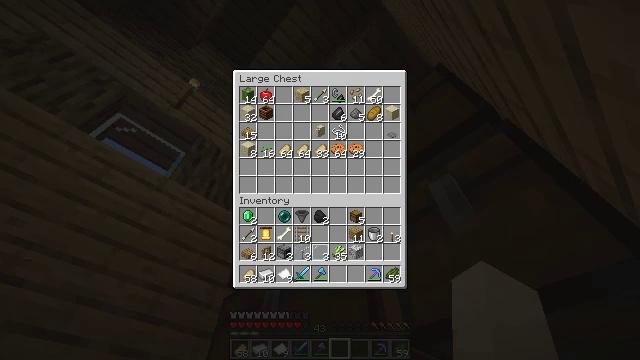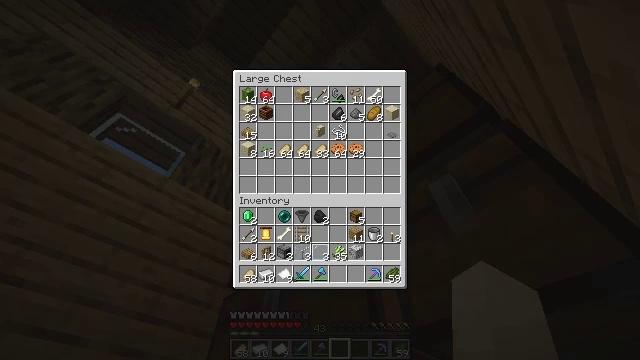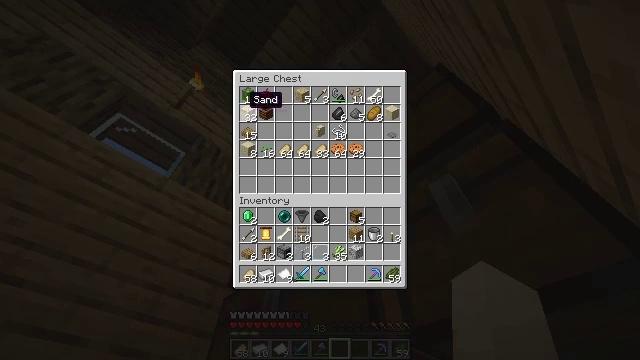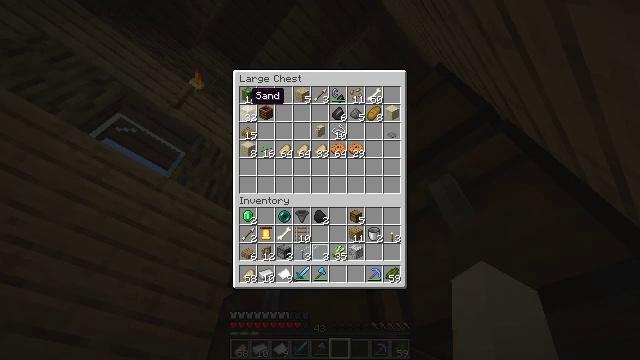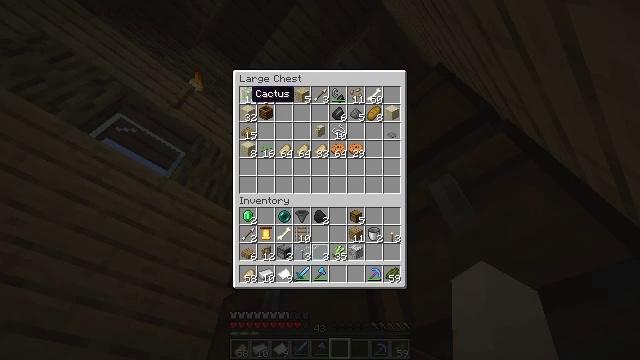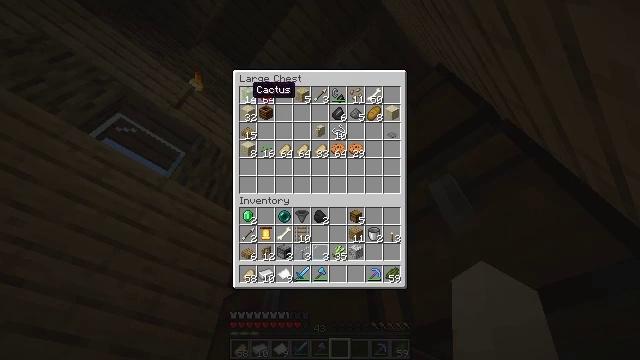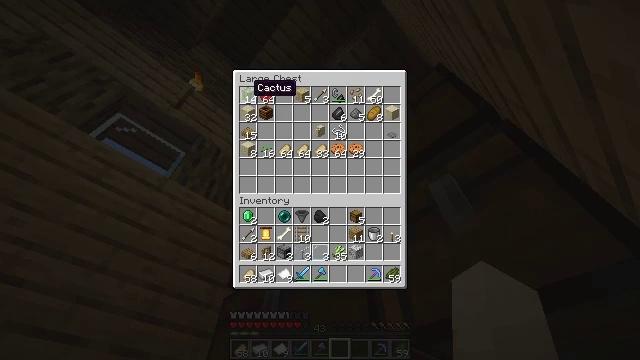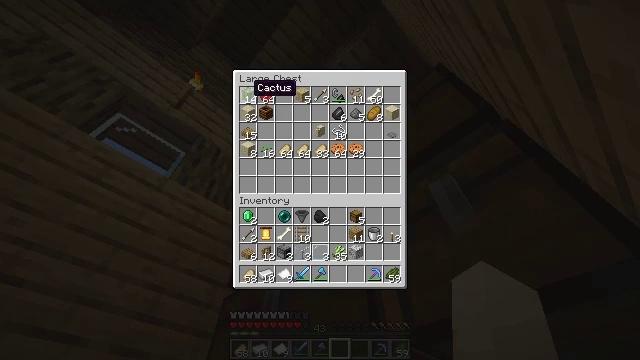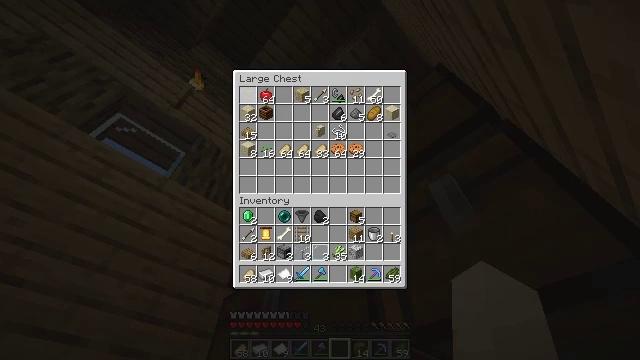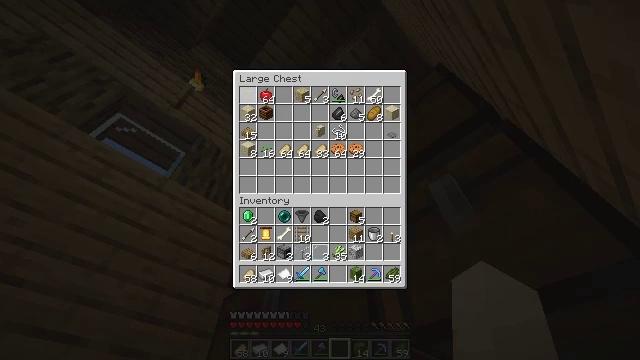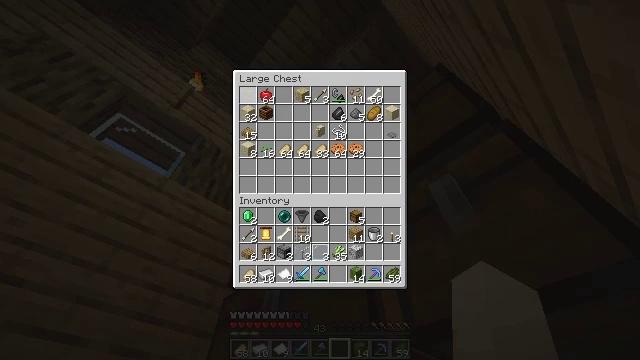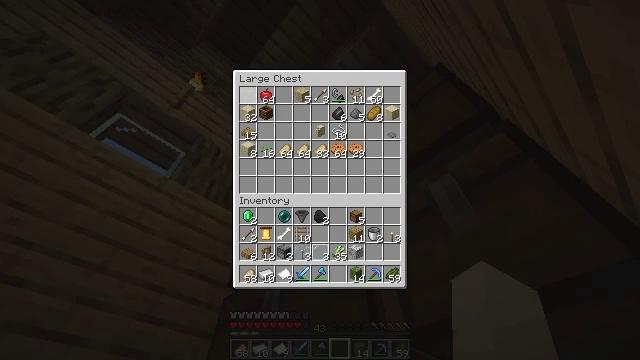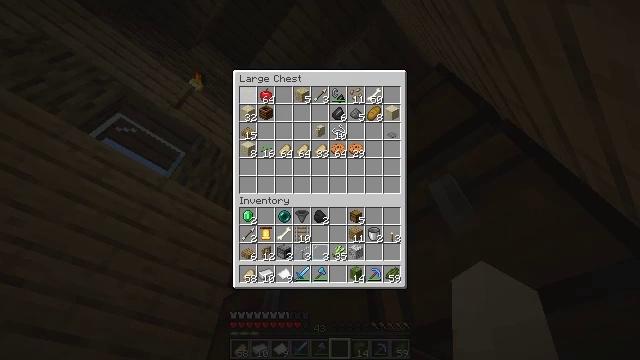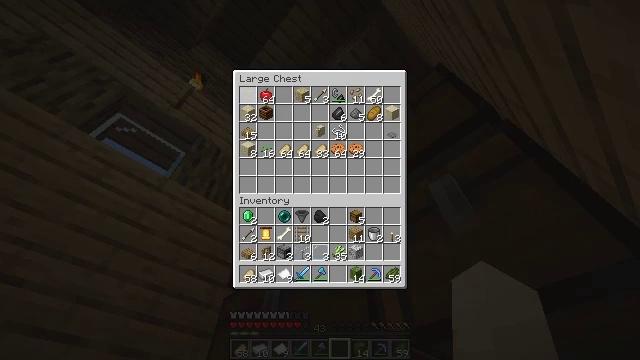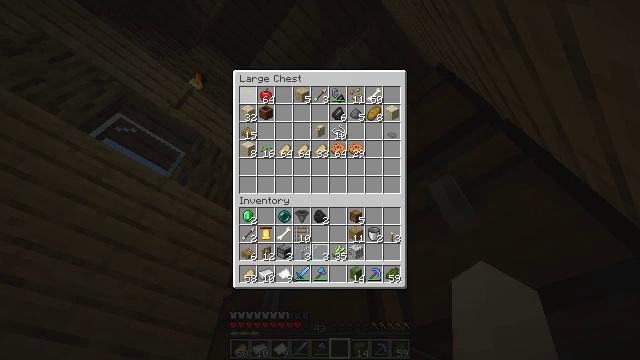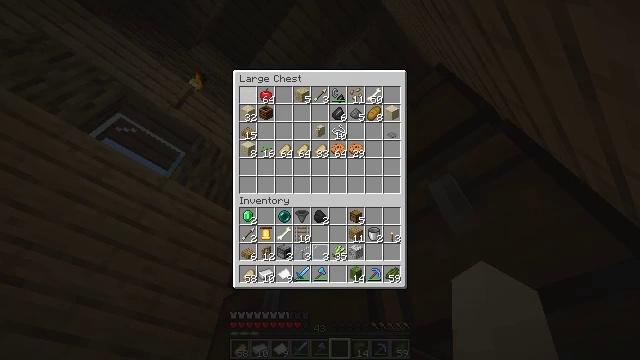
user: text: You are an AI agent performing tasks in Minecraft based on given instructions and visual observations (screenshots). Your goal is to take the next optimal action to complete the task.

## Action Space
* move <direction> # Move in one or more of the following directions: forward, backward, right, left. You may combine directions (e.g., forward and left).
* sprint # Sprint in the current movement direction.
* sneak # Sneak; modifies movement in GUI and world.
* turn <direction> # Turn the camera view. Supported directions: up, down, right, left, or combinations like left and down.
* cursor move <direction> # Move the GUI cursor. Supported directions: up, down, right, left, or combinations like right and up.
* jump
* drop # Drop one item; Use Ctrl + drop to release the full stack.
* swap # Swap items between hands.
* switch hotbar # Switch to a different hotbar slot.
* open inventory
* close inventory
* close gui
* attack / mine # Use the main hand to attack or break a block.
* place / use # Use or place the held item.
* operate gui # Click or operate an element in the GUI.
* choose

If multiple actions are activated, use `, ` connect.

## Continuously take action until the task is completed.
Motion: motion action
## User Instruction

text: Produce green dye by cooking cactus.
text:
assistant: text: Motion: sneak
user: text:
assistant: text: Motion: sneak
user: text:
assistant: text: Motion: sneak
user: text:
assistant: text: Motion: sneak
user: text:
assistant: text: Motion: sneak
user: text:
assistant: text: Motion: sneak
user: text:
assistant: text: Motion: sneak
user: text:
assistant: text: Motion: sneak, operate gui
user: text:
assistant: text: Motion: sneak, operate gui
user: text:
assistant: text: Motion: sneak, operate gui
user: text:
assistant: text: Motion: sneak
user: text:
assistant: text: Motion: sneak
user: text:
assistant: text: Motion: sneak
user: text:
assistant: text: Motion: no_op
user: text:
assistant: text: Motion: no_op
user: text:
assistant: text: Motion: no_op
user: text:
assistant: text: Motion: no_op
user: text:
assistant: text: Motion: no_op
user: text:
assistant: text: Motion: no_op
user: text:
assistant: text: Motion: no_op
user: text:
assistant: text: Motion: no_op
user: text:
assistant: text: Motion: close gui
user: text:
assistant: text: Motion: no_op
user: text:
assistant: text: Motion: turn down
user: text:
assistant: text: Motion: turn down
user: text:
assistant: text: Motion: turn right and down
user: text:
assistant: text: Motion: turn right and down
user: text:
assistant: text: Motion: no_op
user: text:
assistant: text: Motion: use / place
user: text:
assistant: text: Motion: use / place